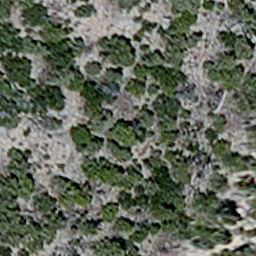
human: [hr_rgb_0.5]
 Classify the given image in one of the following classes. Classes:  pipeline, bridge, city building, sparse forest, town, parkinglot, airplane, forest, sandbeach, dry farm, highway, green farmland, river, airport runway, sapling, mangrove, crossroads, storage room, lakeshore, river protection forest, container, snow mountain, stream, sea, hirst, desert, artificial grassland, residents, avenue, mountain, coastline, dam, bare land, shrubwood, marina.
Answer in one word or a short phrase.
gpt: sparse forest